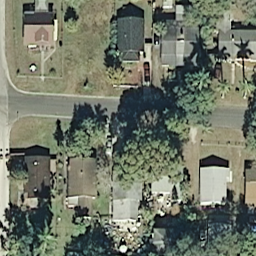
Label: residential